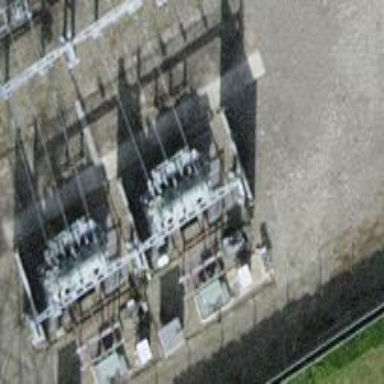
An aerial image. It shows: Transformer.